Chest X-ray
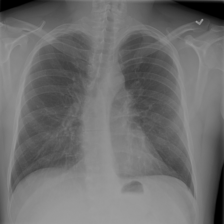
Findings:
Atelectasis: negative
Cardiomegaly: negative
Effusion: negative
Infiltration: negative
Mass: negative
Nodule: negative
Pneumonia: negative
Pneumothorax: negative
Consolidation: negative
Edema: negative
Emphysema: negative
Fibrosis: negative
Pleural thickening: negative
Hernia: negative